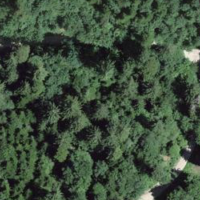
EUNIS habitat code: 44
Species observed at this site:
Rubus caesius